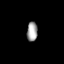
Tissue: prostate
Cell type: Myeloid cells
Senescence score: 0.6835
Nuclear area (px): 205
Mean DAPI intensity: 159.971